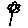
Label: flower